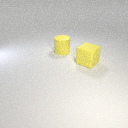
large yellow rubber cube to the right of large yellow rubber cylinder